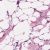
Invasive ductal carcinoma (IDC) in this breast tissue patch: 1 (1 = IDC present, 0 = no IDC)